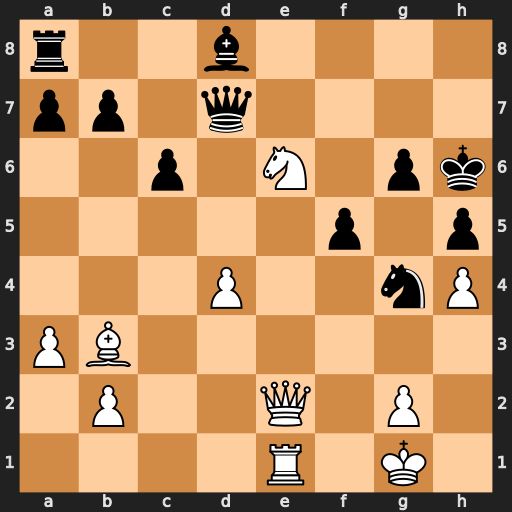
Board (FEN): r2b4/pp1q4/2p1N1pk/5p1p/3P2nP/PB6/1P2Q1P1/4R1K1
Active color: w
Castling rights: -
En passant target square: -
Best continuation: Qd2+ Kh7 Nf8+